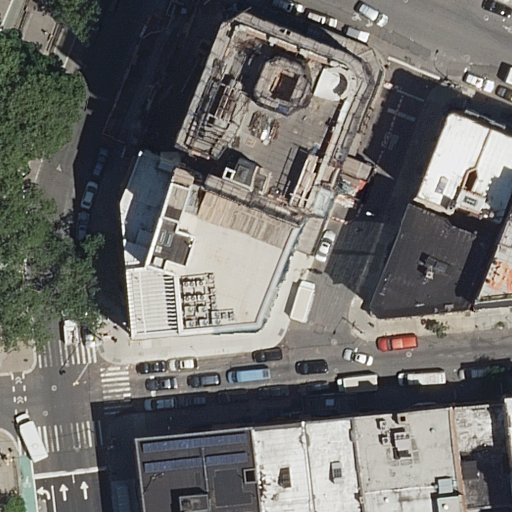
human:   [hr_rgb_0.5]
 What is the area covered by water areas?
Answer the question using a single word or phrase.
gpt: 0m2

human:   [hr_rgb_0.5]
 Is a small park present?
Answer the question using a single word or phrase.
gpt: no

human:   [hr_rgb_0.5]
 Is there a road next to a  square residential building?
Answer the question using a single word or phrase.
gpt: no

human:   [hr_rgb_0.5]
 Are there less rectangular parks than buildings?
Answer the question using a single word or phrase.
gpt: yes

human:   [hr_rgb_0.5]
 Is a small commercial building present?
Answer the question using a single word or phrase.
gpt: no

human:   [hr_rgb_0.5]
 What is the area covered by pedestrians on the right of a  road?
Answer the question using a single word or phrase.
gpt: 0m2

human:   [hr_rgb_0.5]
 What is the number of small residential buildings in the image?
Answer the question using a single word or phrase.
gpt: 5

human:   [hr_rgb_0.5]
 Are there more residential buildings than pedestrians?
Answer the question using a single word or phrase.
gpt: yes

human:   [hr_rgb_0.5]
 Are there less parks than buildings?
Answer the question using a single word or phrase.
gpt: yes

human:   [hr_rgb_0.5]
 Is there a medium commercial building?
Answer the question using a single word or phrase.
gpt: no

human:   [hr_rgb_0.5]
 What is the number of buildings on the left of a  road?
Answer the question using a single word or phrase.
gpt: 7

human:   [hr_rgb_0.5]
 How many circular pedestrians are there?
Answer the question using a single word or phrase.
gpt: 0

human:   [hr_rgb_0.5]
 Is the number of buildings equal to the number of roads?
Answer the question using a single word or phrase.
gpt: yes

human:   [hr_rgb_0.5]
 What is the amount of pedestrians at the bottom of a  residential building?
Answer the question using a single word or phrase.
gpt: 1

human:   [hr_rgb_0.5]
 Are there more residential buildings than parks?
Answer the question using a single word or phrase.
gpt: yes

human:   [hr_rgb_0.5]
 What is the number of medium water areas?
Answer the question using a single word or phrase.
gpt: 0

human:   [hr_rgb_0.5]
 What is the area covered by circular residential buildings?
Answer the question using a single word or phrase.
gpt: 0m2

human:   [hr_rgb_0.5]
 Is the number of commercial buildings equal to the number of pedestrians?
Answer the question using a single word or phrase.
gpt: no

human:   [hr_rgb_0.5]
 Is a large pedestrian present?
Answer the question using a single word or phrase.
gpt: no

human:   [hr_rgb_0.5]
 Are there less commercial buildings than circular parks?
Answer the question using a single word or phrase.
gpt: no

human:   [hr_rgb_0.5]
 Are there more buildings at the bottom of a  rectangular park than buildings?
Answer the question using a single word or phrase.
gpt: no

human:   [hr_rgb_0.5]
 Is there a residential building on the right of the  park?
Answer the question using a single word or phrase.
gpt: yes

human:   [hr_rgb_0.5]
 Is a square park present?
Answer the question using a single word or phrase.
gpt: no

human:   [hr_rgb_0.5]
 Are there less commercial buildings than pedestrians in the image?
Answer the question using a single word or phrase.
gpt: yes

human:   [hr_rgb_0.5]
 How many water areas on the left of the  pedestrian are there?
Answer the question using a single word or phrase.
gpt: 0

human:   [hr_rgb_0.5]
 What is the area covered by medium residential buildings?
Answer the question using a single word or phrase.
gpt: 1374m2

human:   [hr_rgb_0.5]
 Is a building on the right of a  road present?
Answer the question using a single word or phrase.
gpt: yes

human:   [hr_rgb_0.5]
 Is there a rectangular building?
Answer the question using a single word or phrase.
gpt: yes

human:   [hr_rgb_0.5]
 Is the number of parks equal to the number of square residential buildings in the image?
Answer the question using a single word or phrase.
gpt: no

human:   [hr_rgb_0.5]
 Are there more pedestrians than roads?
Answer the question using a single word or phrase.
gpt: no

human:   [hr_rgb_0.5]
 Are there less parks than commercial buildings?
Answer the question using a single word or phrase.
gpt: no

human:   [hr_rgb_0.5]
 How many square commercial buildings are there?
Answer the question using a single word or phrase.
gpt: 0

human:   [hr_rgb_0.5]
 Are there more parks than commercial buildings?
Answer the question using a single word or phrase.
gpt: yes

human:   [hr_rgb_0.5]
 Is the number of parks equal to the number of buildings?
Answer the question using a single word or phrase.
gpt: no

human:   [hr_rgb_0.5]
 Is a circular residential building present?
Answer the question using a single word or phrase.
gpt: no

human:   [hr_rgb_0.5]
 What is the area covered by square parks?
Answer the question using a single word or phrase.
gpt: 0m2